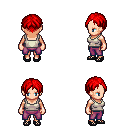
a pixel art fantasy rpg character, female body template, human, light skin, white pirate shirt, magenta pants, red parted hairstyle, ghillies, four views (front, back, left, right), 2x2 character sprite sheet, small pixel art, hard edges, no anti-aliasing